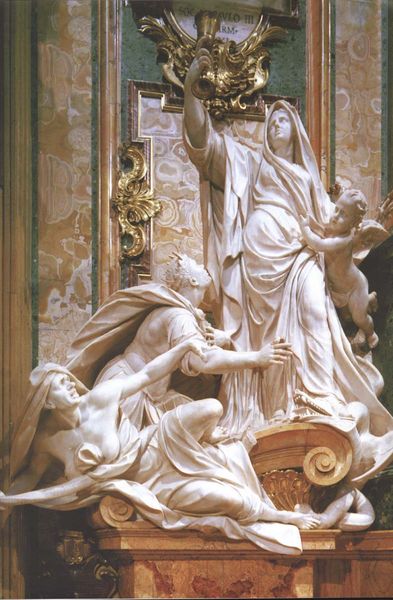
Titel: Ignatius-Altar (hl. Ignatius von Loyola): Triumph des Glaubens über das Heidentum
Künstler: Jean-Baptiste d. J. Théodon
Standort: Rom, Il Gesù (EU - I - Latium)
Schlagwörter: brust, frau, sockel, stein, engel, putte, skulptur, statue, flehen, segen, heilig, maria, kapitel, gnade